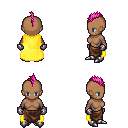
a pixel art fantasy rpg character, female body template, human, dark skin, yellow cape, robe skirt, pink mohawk hairstyle, metal gloves, metal boots, four views (front, back, left, right), 2x2 character sprite sheet, small pixel art, hard edges, no anti-aliasing